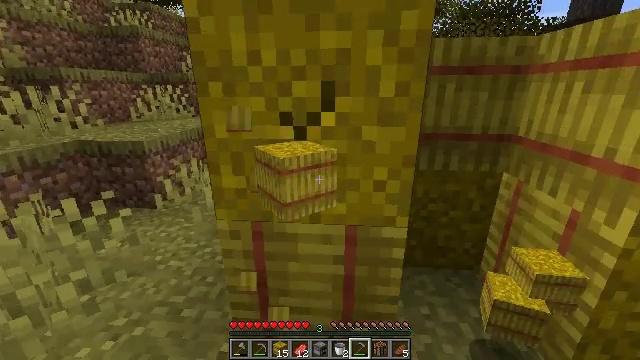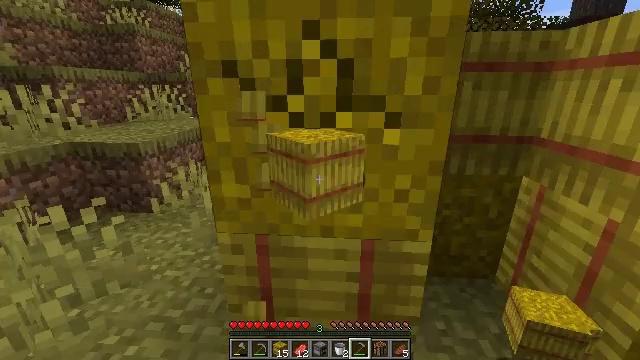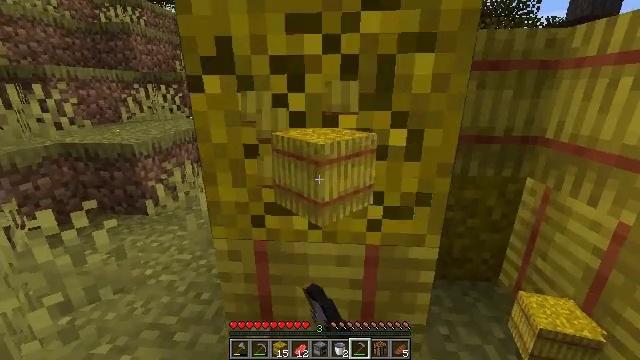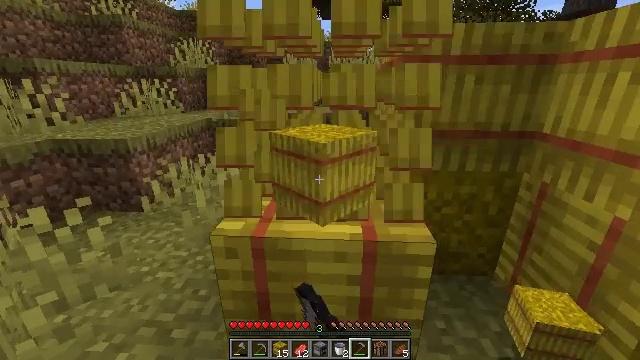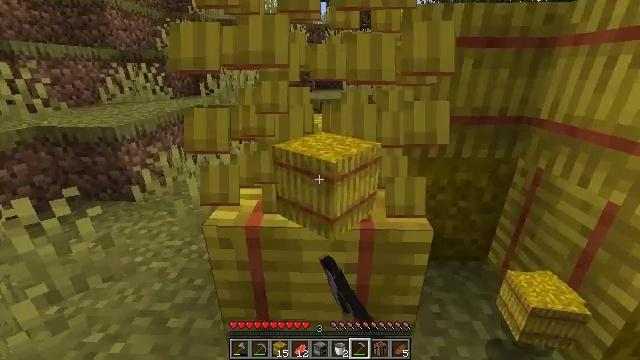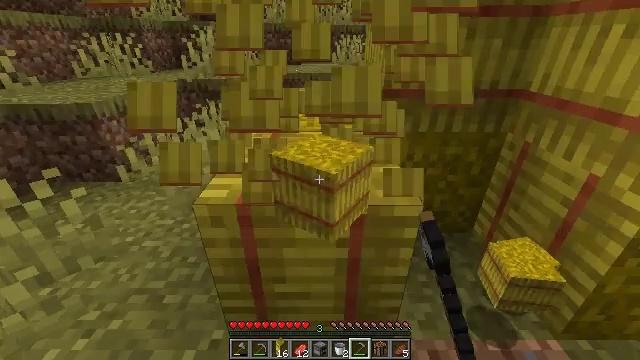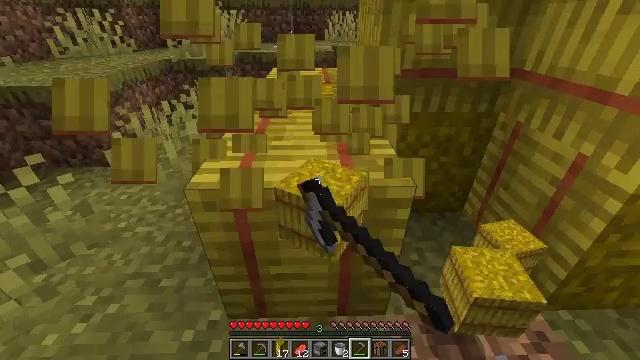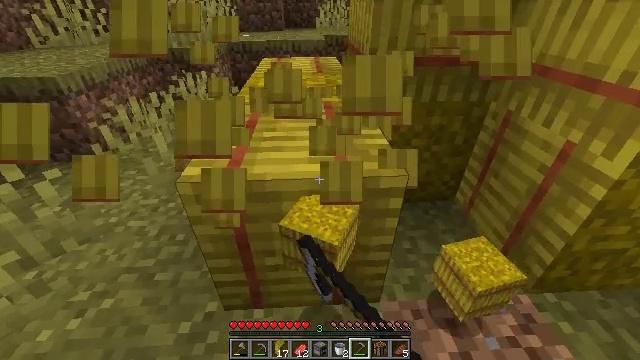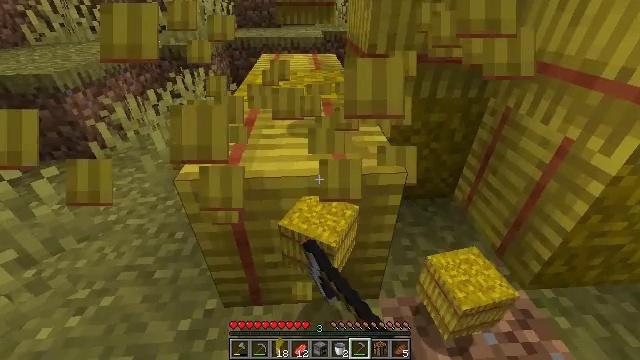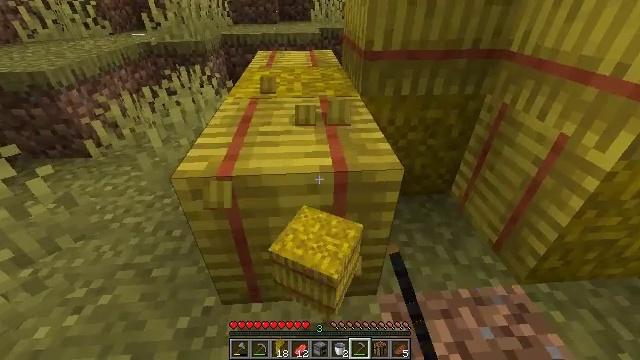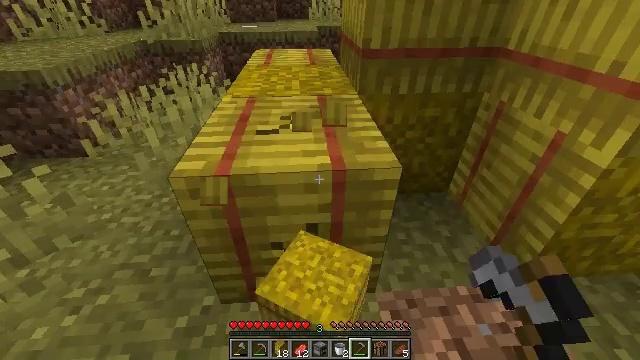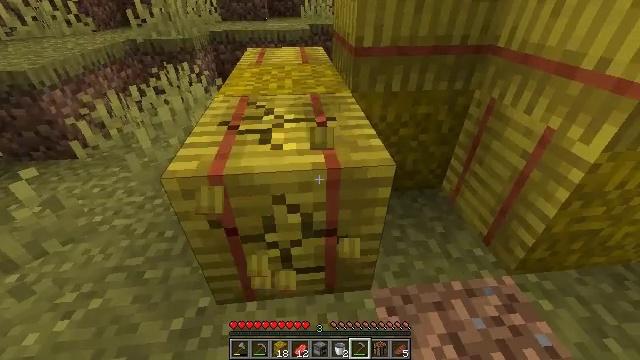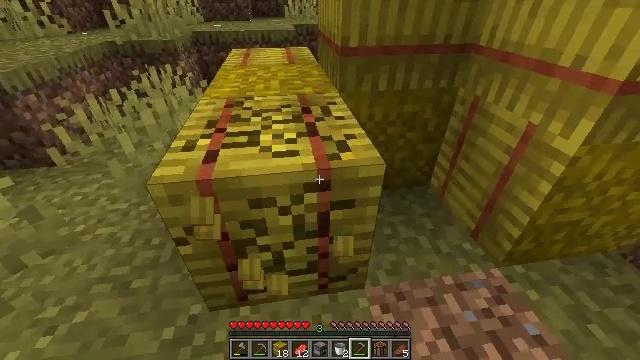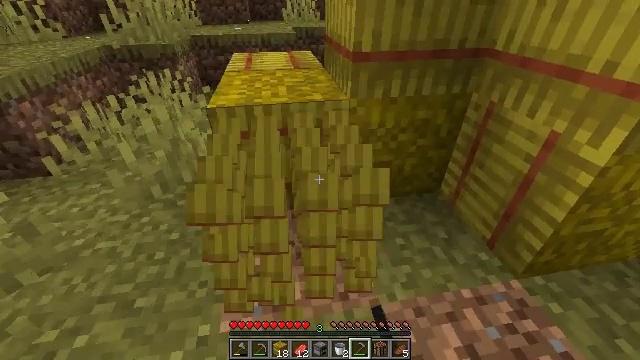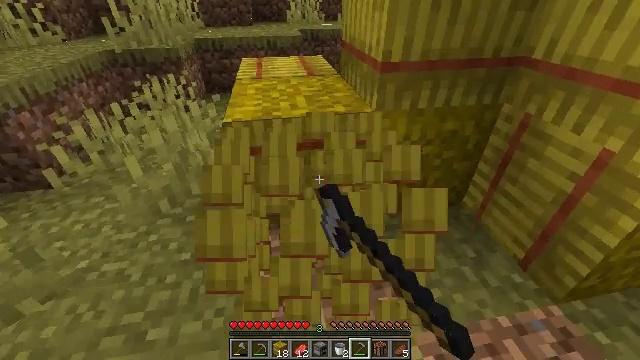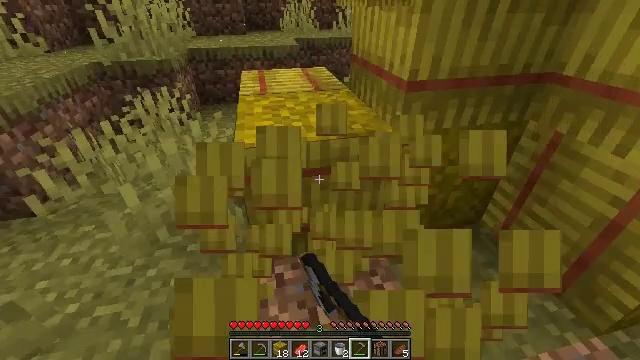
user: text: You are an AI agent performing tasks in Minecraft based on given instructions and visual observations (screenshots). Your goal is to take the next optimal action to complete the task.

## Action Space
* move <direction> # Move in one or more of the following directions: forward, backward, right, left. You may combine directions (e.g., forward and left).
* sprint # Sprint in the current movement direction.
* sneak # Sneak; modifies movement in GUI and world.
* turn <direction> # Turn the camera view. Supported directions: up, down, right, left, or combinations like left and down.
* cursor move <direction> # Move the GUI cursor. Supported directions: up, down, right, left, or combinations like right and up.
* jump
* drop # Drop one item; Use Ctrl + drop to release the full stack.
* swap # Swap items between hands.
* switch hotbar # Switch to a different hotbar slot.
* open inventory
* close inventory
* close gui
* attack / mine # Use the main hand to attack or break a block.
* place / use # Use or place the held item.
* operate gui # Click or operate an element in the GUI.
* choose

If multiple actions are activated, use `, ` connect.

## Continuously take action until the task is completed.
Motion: motion action
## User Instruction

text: Attack the hay block to get hay.
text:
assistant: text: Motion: attack / mine
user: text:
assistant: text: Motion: attack / mine
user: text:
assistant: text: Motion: turn down, attack / mine
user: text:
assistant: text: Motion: turn right and down, attack / mine
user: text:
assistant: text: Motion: turn right and down, attack / mine
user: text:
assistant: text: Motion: turn right and down, attack / mine
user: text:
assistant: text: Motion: turn right and down, attack / mine
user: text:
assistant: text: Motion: attack / mine
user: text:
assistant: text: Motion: attack / mine
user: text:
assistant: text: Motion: attack / mine
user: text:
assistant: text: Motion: turn right, attack / mine
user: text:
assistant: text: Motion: move forward and move left, turn right, attack / mine
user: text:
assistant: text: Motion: move forward and move left, attack / mine
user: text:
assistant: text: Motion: move forward and move left, attack / mine
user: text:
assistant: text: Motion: move forward and move left, turn right and up, attack / mine
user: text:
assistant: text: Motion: move forward and move left, turn right, attack / mine
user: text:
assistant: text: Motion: move forward and move left, turn right, attack / mine
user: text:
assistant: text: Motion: move forward and move left, turn right, attack / mine
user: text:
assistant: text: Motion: turn right, attack / mine
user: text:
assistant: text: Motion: turn right, attack / mine
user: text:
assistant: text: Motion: turn right, attack / mine
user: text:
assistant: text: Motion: move forward and move left, turn right, attack / mine
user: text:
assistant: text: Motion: move forward and move left, turn right and down, attack / mine
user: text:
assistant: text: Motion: move forward and move left, turn right, attack / mine
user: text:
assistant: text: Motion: move forward and move left, attack / mine
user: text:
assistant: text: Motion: move forward and move left, attack / mine
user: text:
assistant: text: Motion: attack / mine
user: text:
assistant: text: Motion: attack / mine
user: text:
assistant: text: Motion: attack / mine
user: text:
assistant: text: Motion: attack / mine